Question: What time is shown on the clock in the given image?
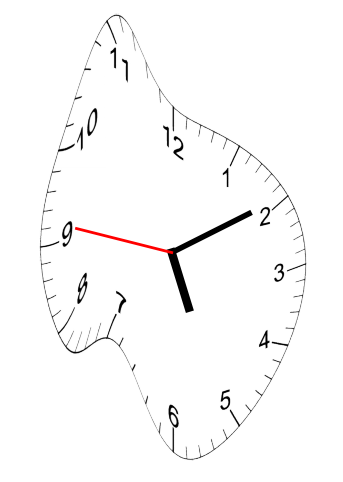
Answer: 05:09:46